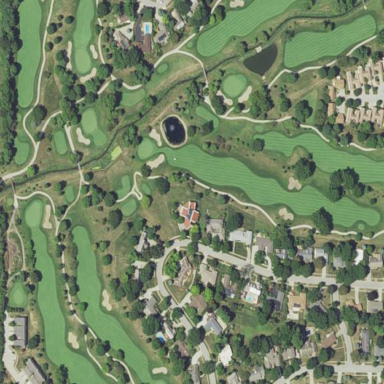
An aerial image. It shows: Golf course surrounded by greenery.